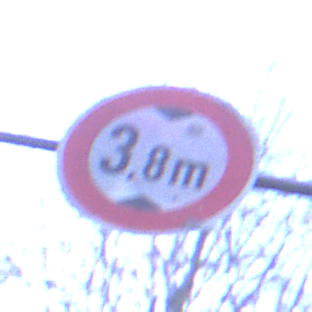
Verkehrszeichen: TatsaechlicheHoehe
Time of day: Night
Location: Outdoor (Suburban)
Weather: PartlyCloudy
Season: NotSpecified
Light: Artificial